Question: I have an interaction that populates/repopulates a modal on click. Population happens through a traversal of key values of a JSON object. I need to have a bit of logic that sets these keys' index (back or forth) depending on the users clicks.
The arrows in the top right corner('.next' '.prev') are what trigger the back and forth traversal. 'Unique post' are where the JSON data will be updated.
I've put comments inside the code and a <URL> for ease of reading. I really need the traversal to have a bit of validation for when it hits the end of the array to go to start and vice versa. I must abide by the 'next' and 'prev' button constraints because they are the triggers that synchronizes multiple interactions I've made prior to.
CODE: <URL>
'''
/*
SAMPLE OF DATA
===============
var data = {
created_at: "2013-07-15T05:58:25Z",
id: 21,
name: "Skatelocal.ly",
svg : "<svg> ... </svg>",
post_a : "This is an awesome post 1",
post_b : "This is an awesome post 2",
post_c : "this is an awesome post 3",
post_d : "this is an awesome post 4"
};
*/
postInModal = function(data, status) {
var keys;
keys = ["post_a", "post_b", "post_c", "post_d"];
return $.each(keys, function(i, key) {
var val;
val = data[key];
$(".next").on({
click: function() {
//if val is on last index
//reset val
return $(".unique-post").hide().html(val).fadeIn(); //sets .modal-main to first val index
//else
//val++
return $("unique-post").hide().html(val).fadeIn(); //sets .modal-main to next val index
}
});
return $(".prev").on({
click: function() {
//if val is on index 0
//reset val last index
return $(".unique-post").hide().html(val).fadeIn(); //sets .modal-main to last val index
//else
//val--
return $(".unique-post").hide().html(val).fadeIn(); //sets .modal-main to previous val index
}
});
});
};
'''

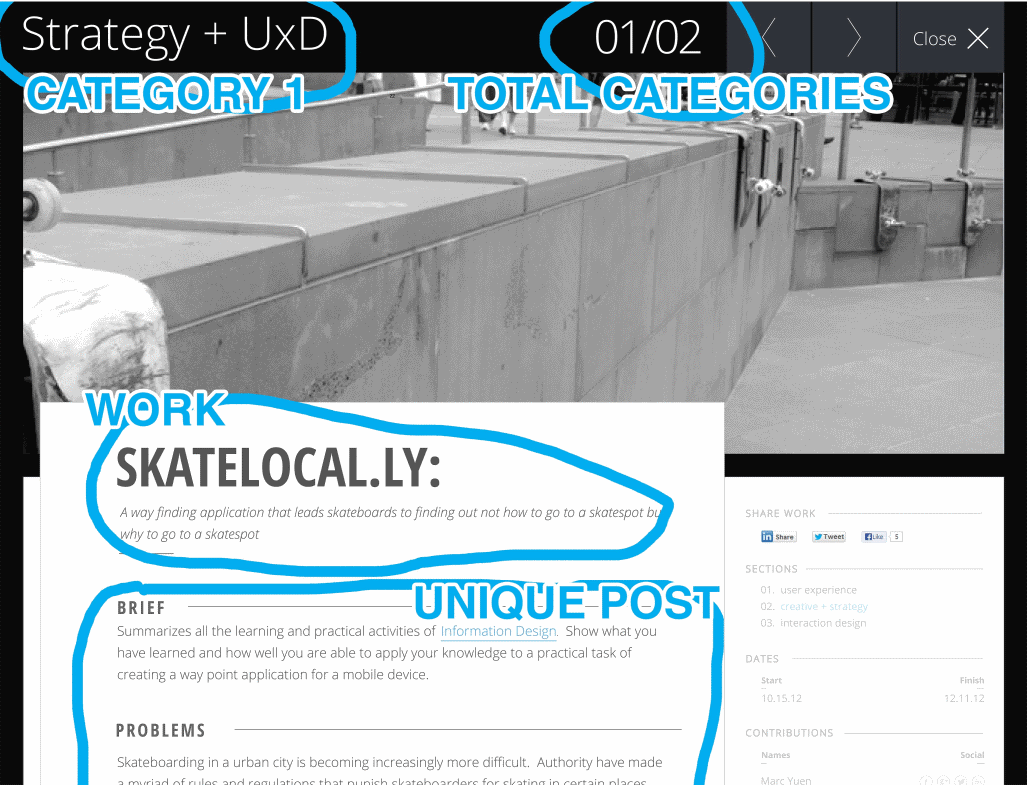
Answer: If I am understanding correctly, You need to go back and forth through an array.
'''
var indexer = 0 //Start point
//NEXT:
if (indexer == key.length - 1){
return $(".unique-post").hide().html(indexer).fadeIn(); //sets .modal-main to first val index
} else {
indexer++
return $("unique-post").hide().html(indexer).fadeIn(); //sets .modal-main to next val index
}
//PREV:
if (indexer == 0){
return $(".unique-post").hide().html(indexer).fadeIn(); //sets .modal-main to first val index
} else {
indexer--
return $("unique-post").hide().html(indexer).fadeIn(); //sets .modal-main to next val index
}
'''
I feel like it is as simple as that, but let me know if doesn't work or fit with what you are trying to accomplish.
V/R